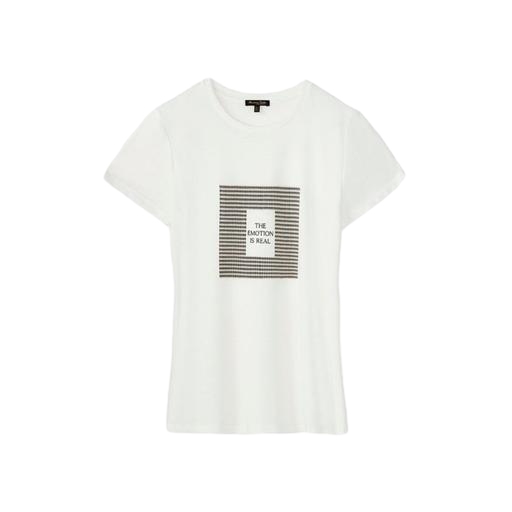
graphic tee, natural women's t-shirt, graphic t-shirt, white background